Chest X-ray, AP view. Patient: 65 years old, sex M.
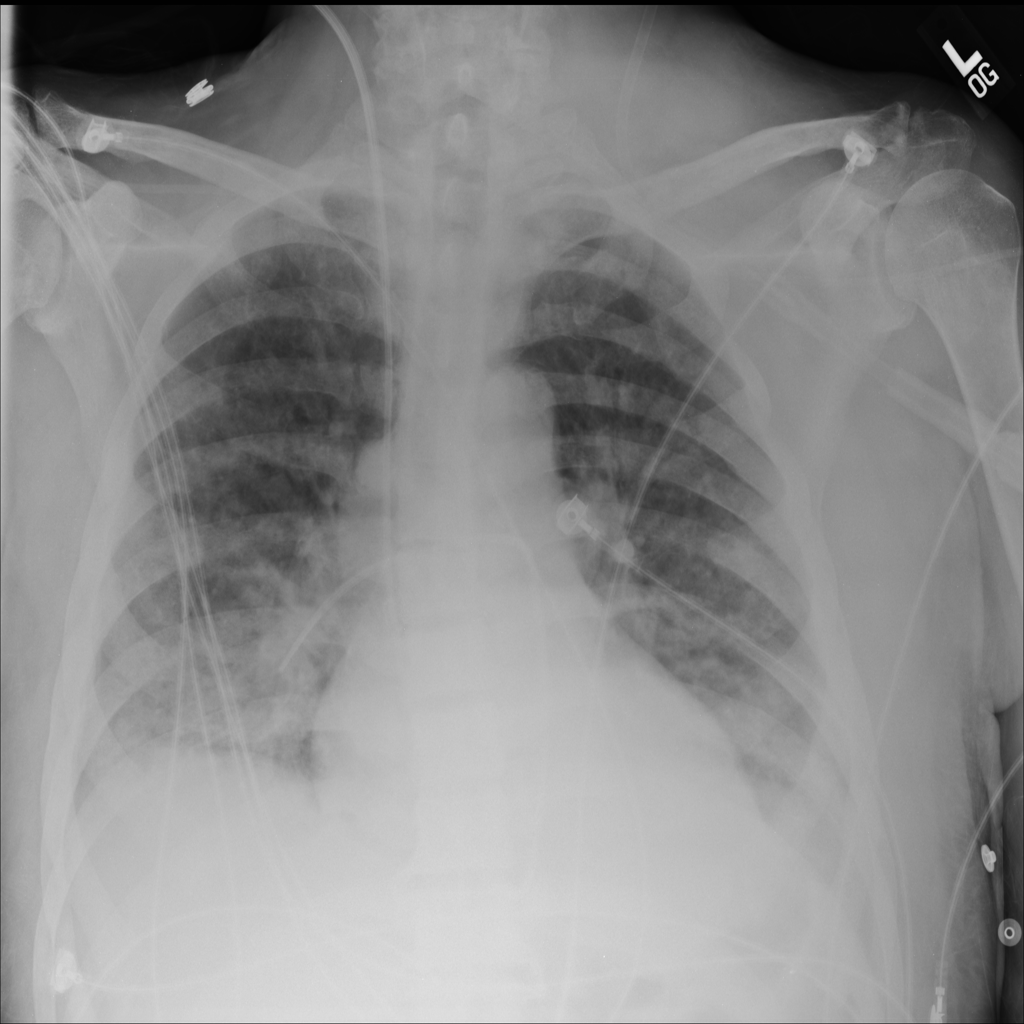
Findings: Infiltration